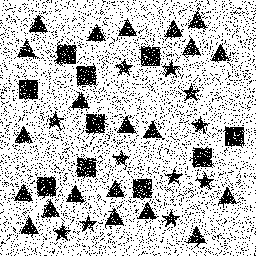
Squares: 10
Triangles: 21
Stars: 11
Total shapes: 42